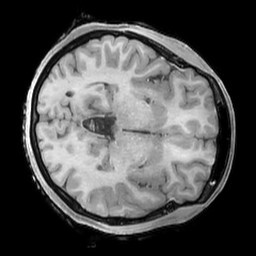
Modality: T1w
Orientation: axial
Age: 30
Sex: female
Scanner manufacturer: philips
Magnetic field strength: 3 T
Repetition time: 0.0076 s
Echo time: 0.002401 s